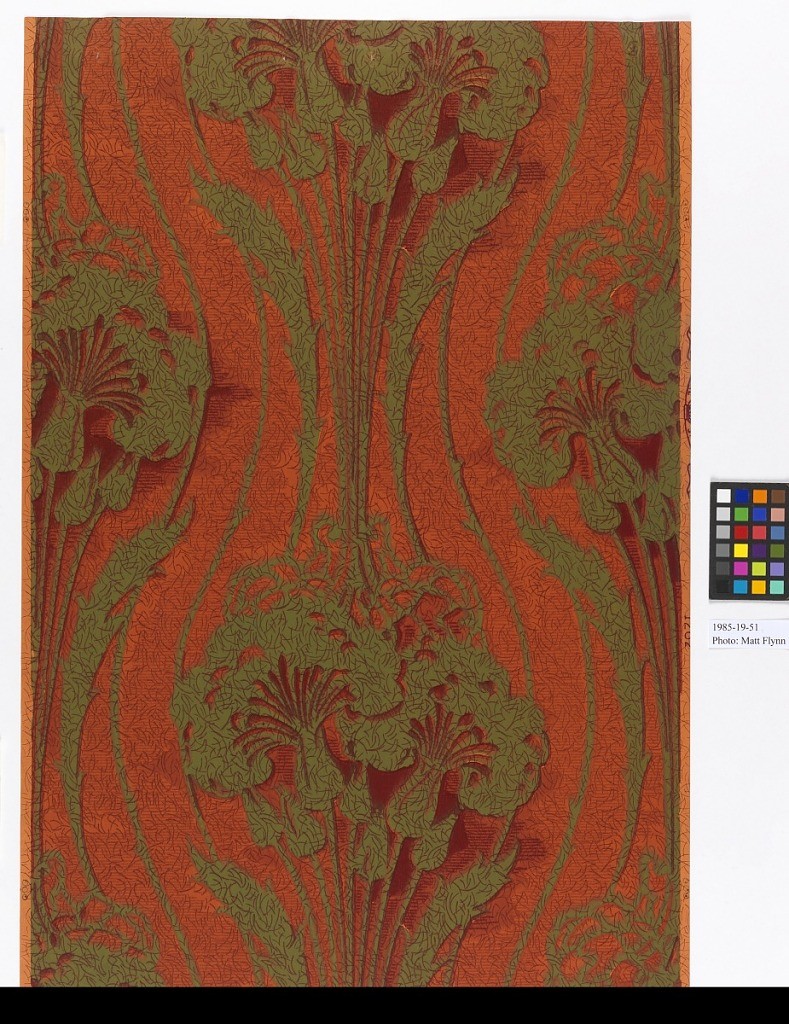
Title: Sidewall - sample
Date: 1906–08
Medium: Machine-printed paper
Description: Stylized floral bouquet forming stripes, printed in green on mottled red ground.